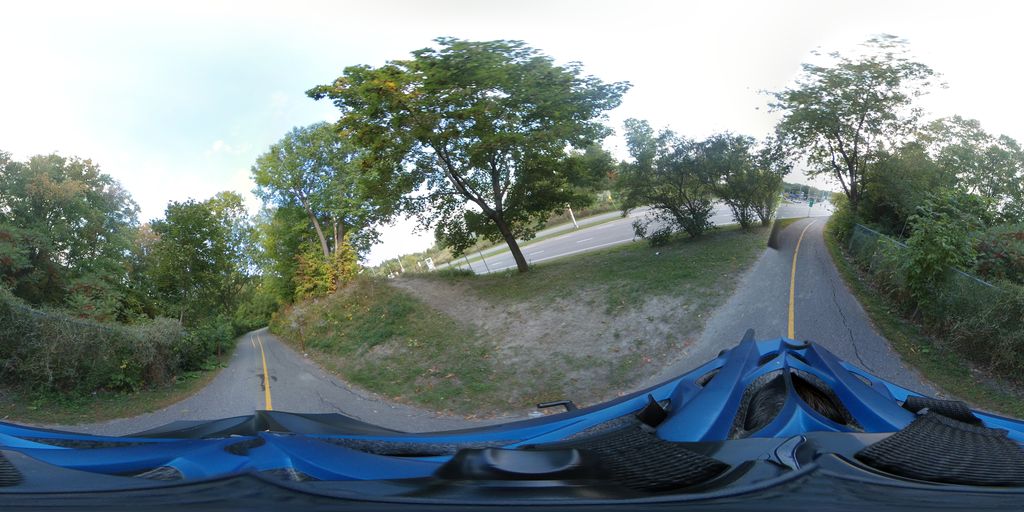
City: ottawa-gatineau